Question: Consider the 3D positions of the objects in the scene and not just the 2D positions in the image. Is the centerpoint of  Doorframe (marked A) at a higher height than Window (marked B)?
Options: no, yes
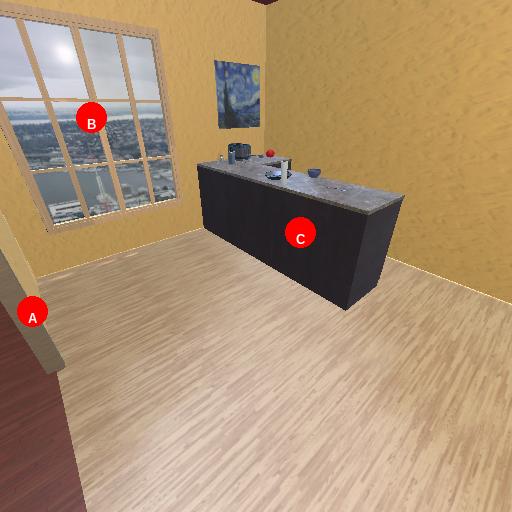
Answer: no